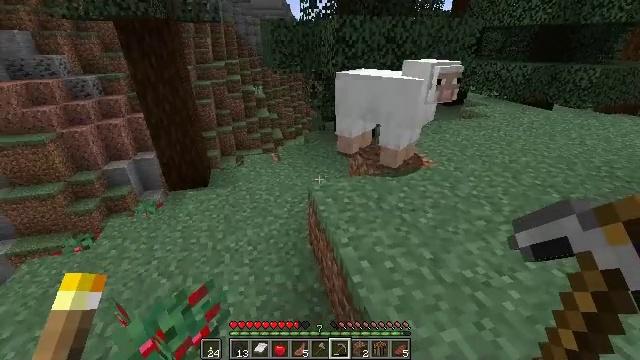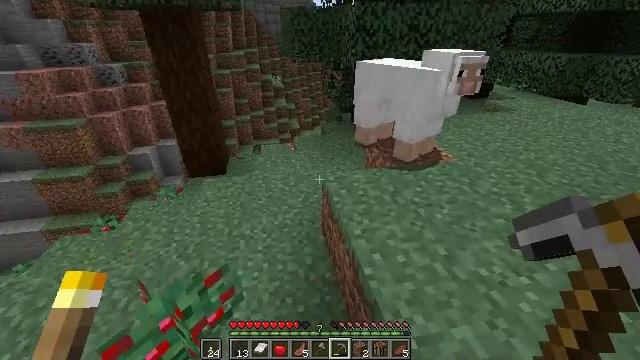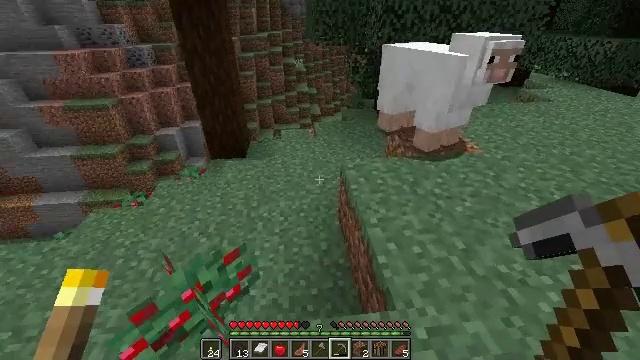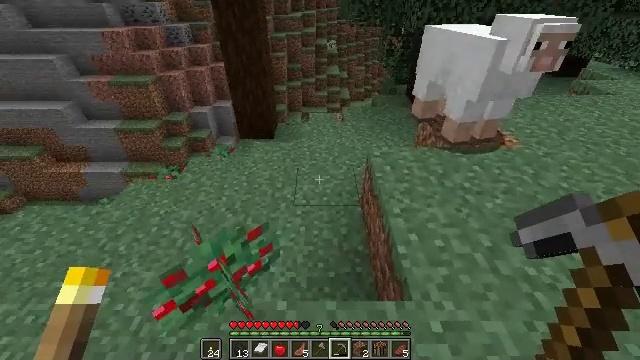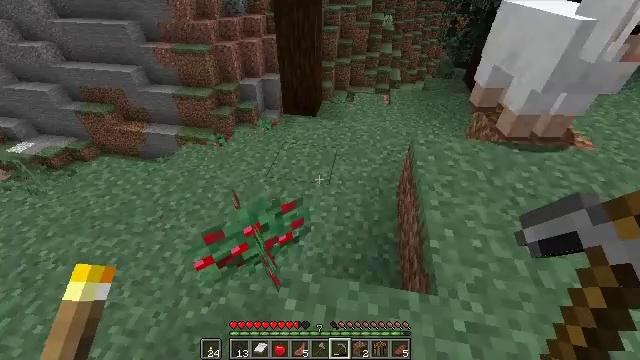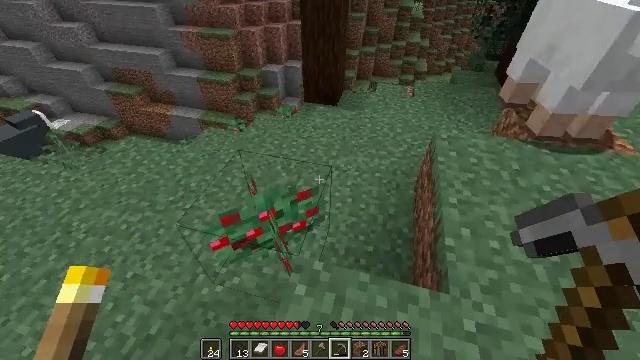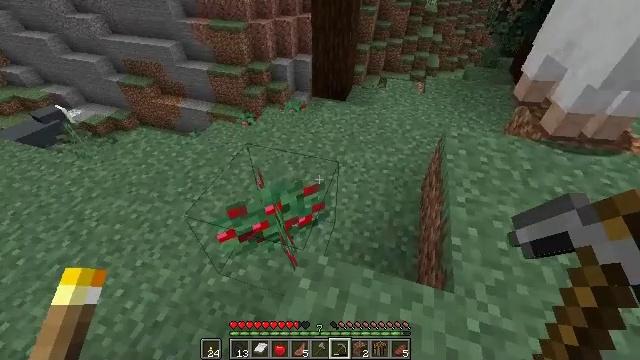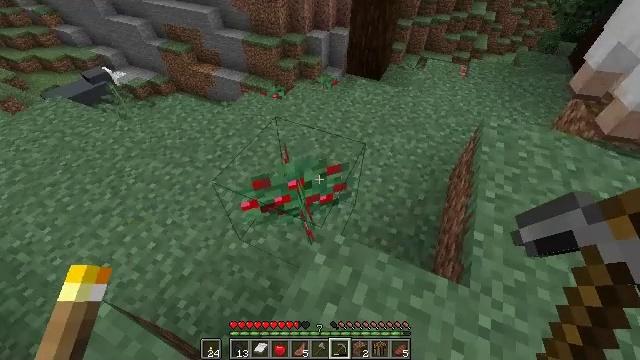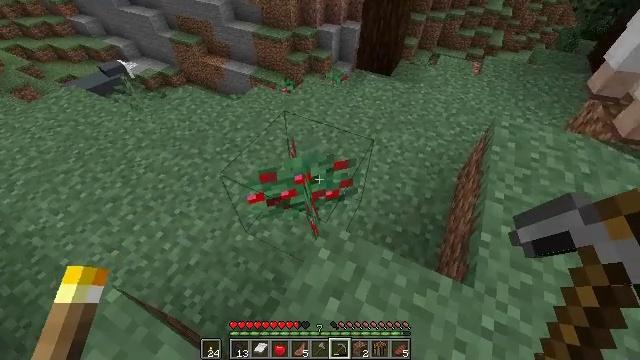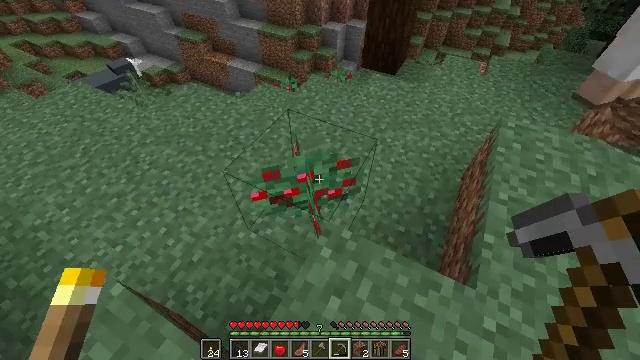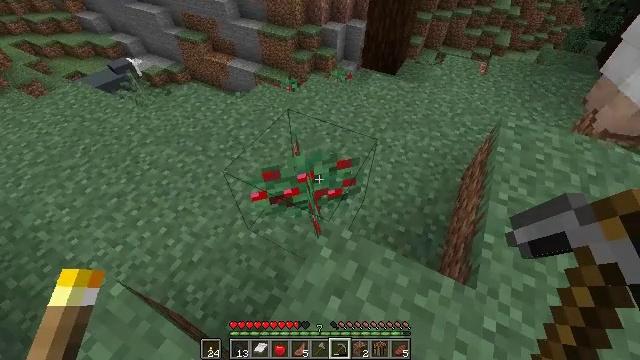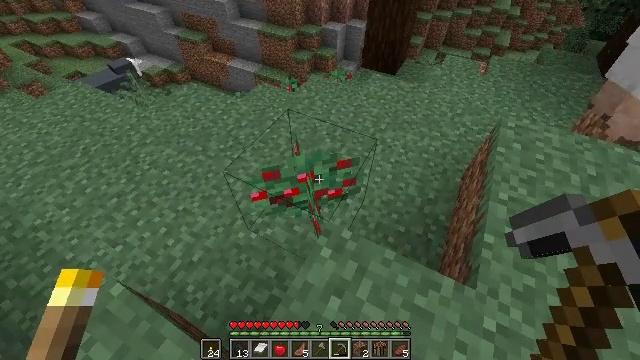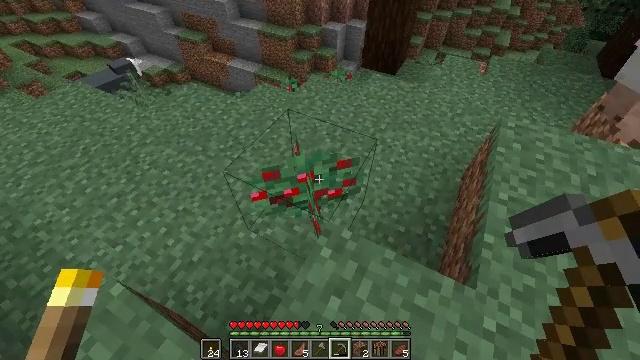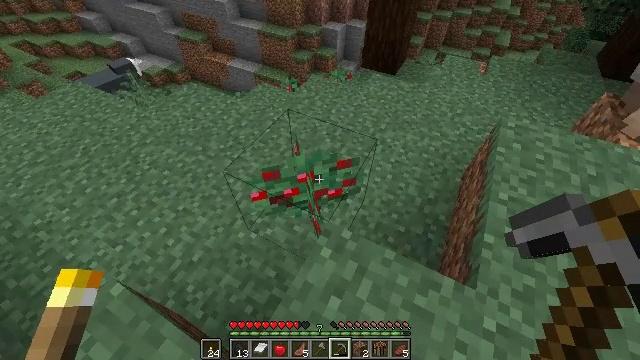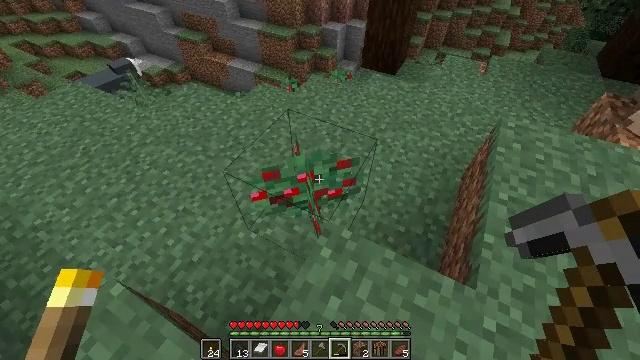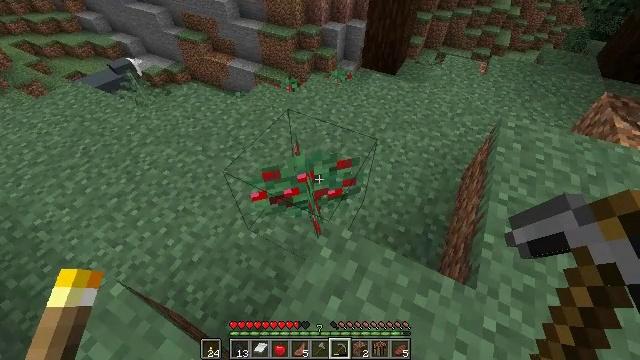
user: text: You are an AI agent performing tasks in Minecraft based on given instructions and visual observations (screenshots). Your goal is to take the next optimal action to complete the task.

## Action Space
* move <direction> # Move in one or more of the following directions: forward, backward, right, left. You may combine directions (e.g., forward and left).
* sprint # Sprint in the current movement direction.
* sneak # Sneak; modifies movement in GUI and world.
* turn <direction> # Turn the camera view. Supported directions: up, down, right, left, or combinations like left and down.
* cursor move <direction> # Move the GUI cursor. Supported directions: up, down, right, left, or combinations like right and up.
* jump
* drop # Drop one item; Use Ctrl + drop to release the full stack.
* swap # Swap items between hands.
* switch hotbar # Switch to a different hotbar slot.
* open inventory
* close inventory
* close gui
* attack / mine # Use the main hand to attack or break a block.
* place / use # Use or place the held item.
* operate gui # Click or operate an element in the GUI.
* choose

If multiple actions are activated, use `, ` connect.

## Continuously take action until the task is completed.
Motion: motion action
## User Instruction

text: Harvest sweet berries by mining the bush.
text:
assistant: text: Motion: turn left and down
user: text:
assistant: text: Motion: turn left and down
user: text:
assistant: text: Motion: turn left and down
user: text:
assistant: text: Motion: turn left and down
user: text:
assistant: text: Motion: turn left and down
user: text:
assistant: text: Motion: turn left and down
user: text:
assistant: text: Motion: turn left and down
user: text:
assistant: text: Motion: turn left and down
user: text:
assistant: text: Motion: turn left
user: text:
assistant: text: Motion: no_op
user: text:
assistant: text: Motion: no_op
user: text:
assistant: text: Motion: no_op
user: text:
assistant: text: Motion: no_op
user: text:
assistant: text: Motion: no_op
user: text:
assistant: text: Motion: no_op
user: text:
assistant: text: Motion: no_op
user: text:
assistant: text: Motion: no_op
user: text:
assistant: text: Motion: no_op
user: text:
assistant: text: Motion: no_op
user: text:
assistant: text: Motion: no_op
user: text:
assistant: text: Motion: no_op
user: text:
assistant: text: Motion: no_op
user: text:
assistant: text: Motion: no_op
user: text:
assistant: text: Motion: attack / mine
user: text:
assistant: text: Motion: attack / mine
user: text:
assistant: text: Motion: attack / mine
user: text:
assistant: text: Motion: attack / mine
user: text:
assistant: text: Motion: no_op
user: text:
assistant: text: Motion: no_op